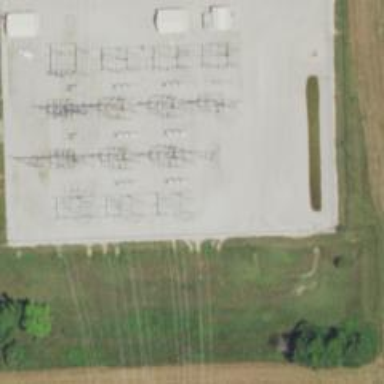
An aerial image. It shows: Switch used for power control.